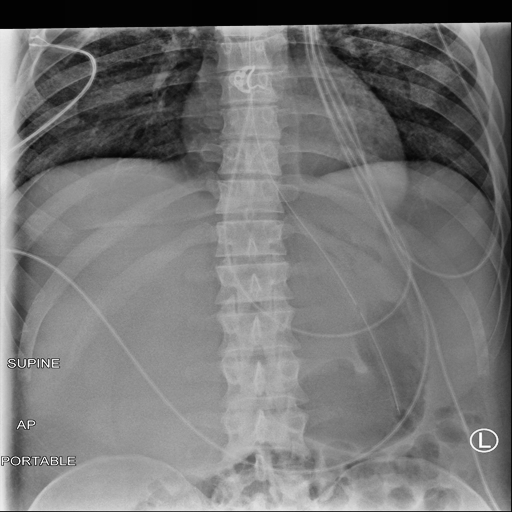
Finding: NORMAL